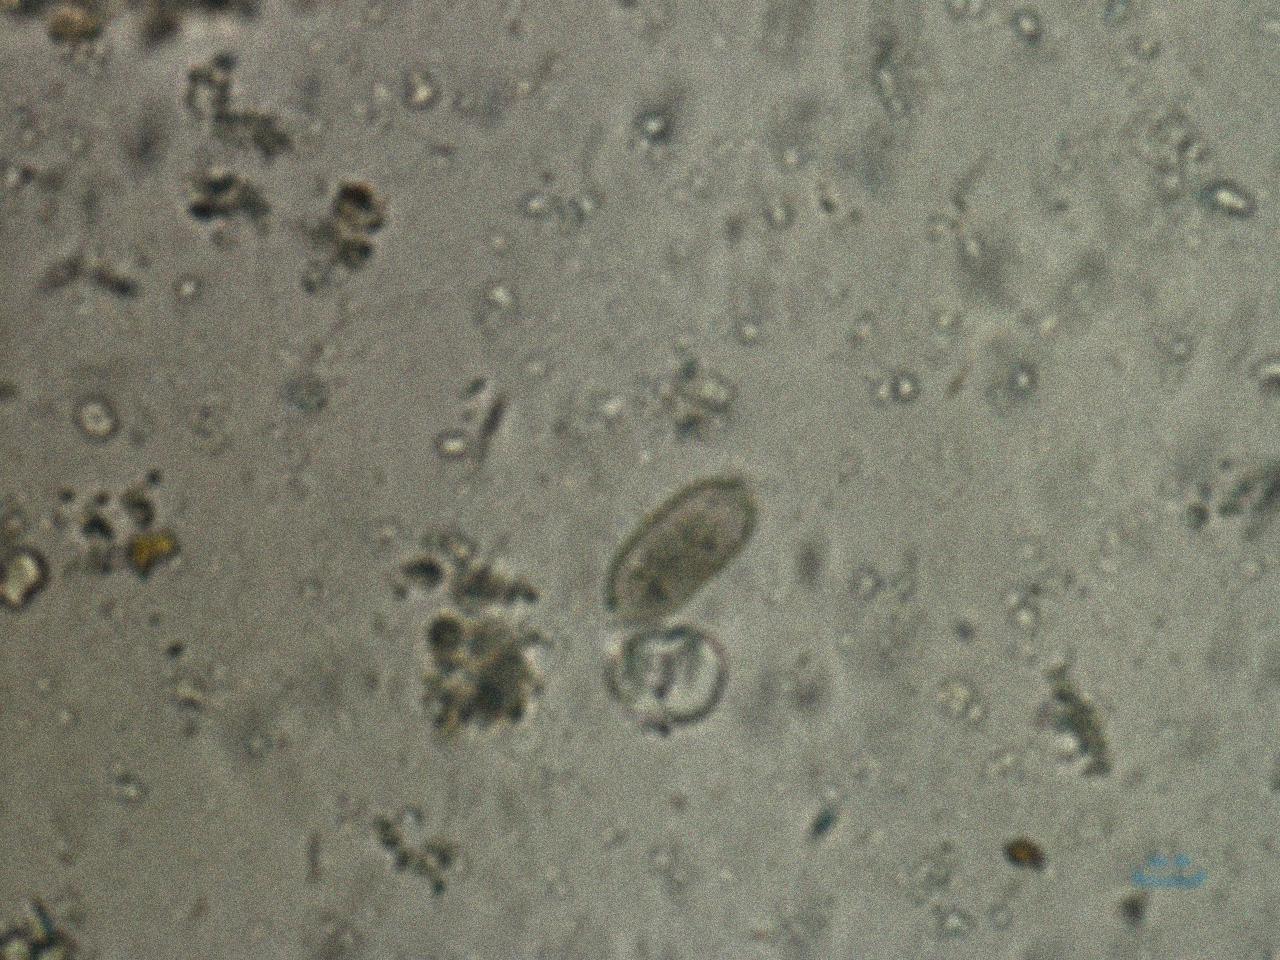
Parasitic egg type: Capillaria philippinensis